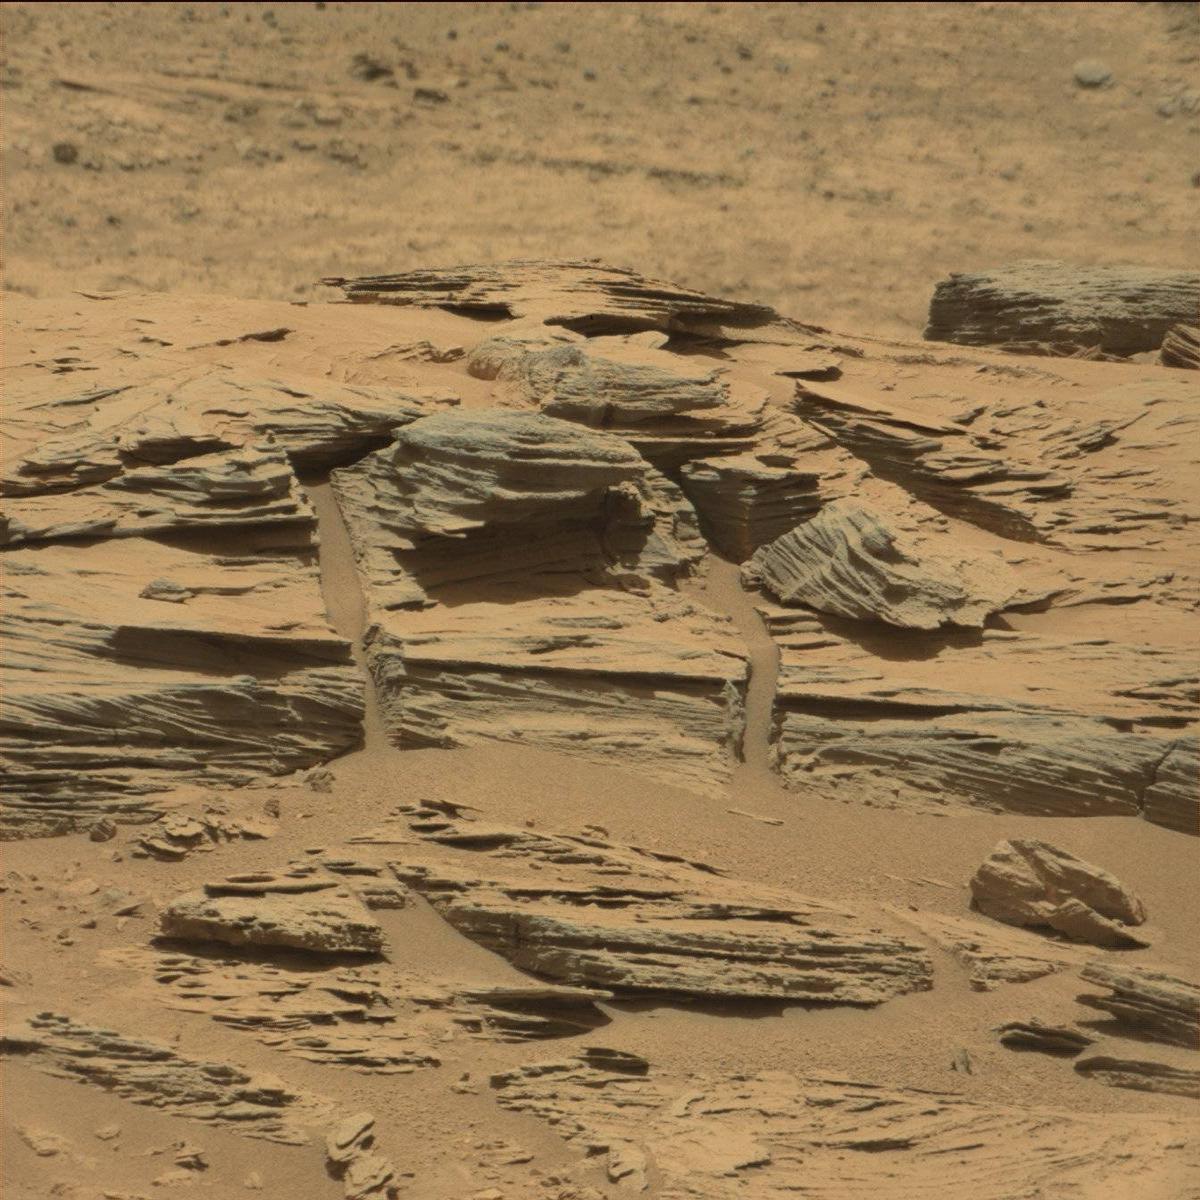
Terrain classes present: Bedrock, Sand / Soil